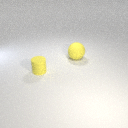
large yellow rubber sphere to the right of small yellow rubber cylinder